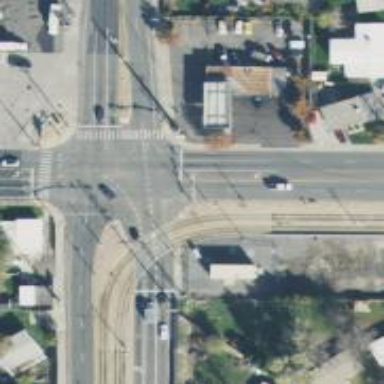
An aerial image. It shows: Light rail railway with electrified contact line.